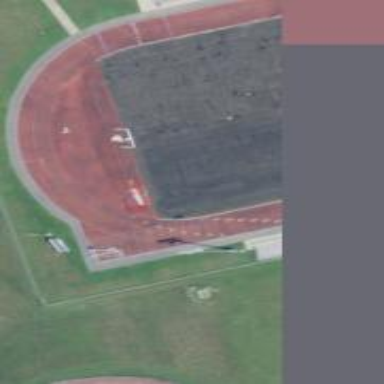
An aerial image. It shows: Track in leisure land.